Question: I have a spark TextInput control that I would like to automatically format as the user types into it. The format is something like 'XX-XX-XXX-XXX' where each 'X' is a digit.
I have create a custom 'Formatter' that I am using to display these values in other locations, but I'm having trouble getting an elegant solution to provide this sort of automated formatting in the TextInput control itself.
Here is the code that I current have. It works, but when the formatter inserts one of the hyphen, the insertion point of the TextInput does not advance, so the next digit gets inserted in the position.
'''
<fx:Script>
protected function changeHandler(event:TextOperationEvent):void
{
itemID.text = formatter.format(itemID.text);
}
</fx:Script>
<fx:Declarations>
<formatters:MyFormatter id="formatter" separator="-" pattern="{[2,2,3,3]}" />
</fx:Declarations>
<s:Form>
<s:FormItem label="Item ID:">
<s:TextInput id="itemID" restrict="0-9" change="changeHandler(event)" prompt="ex. xx-xx-xxx-xxx" />
</s:FormItem>
</s:Form>
'''
Here is the result of typing in the characters 1,2,3,4,5,6,7,8,9,0 in sequence. As you can see, the insertion point is three characters from the end which corresponds to the three inserted hyphens.

Any suggestions on creating a smooth UX here?
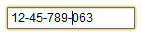
Answer: If you 'itemID' is a TextField based class use this:
'''
itemID.setSelection(itemID.length, itemID.length);
'''
It will move the caret to the end of the TF.